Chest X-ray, PA view. Patient: 66 years old, sex F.
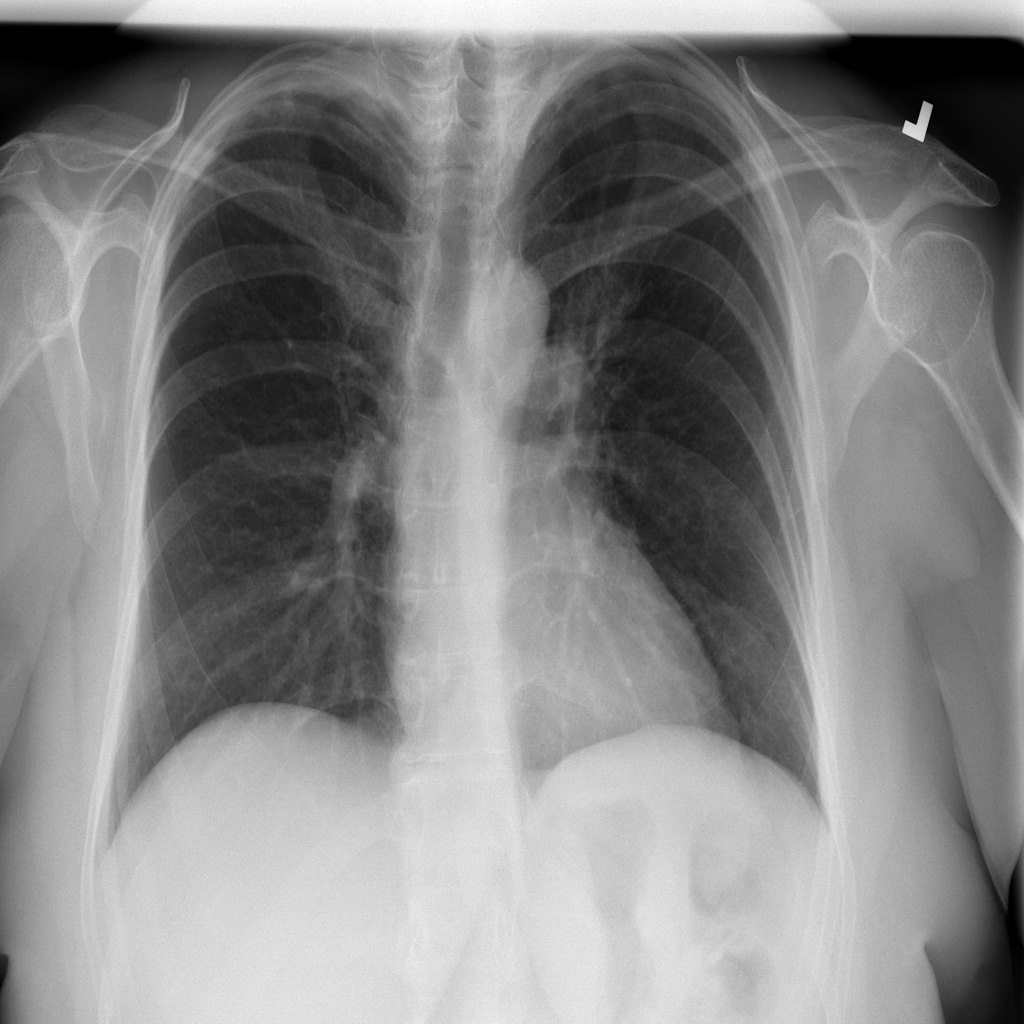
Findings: No Finding